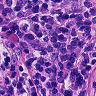
Metastatic tissue present: yes